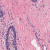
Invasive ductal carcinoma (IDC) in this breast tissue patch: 0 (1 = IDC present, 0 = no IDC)